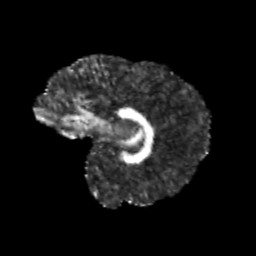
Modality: FA
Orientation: sagittal
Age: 11
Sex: female
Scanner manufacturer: siemens
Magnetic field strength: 3 T
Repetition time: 3.8 s
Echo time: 0.07 s